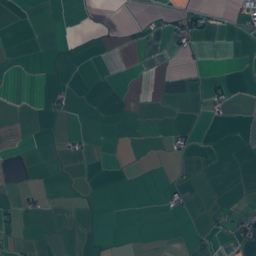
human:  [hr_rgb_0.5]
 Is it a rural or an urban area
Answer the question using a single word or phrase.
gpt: rural

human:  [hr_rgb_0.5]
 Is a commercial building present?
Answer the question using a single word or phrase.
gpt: yes

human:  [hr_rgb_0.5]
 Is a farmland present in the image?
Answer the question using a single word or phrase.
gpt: yes

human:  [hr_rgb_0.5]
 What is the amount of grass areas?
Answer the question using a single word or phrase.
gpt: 173

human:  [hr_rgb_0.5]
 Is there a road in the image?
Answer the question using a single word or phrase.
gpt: yes

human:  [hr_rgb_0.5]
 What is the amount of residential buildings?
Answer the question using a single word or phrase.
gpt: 141

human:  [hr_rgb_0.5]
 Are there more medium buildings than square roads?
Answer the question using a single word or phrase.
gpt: yes

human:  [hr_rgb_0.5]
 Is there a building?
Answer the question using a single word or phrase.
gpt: yes

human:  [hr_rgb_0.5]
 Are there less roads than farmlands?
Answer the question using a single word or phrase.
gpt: yes

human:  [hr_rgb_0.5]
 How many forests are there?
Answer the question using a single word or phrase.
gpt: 19

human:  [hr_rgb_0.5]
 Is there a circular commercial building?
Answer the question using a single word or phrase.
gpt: no

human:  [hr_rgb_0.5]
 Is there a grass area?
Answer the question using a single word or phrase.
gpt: yes

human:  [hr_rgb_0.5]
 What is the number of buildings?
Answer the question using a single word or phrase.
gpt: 147

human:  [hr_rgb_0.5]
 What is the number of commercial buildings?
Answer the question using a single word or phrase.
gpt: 5

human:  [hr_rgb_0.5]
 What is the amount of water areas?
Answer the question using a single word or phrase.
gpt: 12

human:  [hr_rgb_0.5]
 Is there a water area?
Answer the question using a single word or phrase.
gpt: yes

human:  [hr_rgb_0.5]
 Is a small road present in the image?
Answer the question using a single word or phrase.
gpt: yes

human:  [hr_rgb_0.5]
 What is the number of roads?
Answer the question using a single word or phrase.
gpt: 51

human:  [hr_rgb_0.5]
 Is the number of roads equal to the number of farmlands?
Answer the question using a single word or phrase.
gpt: no

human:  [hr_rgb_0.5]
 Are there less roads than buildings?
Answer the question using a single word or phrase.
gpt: yes

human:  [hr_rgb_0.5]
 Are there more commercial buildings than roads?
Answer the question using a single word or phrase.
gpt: no

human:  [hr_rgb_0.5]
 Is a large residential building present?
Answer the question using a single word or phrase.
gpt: no

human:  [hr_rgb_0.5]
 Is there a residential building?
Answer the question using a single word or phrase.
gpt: yes

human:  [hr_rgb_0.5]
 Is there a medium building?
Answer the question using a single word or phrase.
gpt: yes

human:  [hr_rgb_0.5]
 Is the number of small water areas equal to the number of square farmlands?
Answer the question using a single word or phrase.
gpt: no

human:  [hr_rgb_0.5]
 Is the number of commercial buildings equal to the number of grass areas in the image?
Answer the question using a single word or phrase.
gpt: no

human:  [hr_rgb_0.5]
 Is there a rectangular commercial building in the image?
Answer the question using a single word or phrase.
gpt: yes

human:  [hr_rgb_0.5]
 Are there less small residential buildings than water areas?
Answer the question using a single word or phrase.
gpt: no

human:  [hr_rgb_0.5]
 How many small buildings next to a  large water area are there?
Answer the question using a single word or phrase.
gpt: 127

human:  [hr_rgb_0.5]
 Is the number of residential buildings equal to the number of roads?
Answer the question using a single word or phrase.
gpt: no

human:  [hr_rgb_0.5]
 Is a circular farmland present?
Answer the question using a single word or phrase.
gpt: no

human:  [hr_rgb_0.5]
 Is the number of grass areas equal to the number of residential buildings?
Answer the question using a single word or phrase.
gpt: no

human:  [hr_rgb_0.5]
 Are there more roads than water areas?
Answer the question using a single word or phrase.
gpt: yes

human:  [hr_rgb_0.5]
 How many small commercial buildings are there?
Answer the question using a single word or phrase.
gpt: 2

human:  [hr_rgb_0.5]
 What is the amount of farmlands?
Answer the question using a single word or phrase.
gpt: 66

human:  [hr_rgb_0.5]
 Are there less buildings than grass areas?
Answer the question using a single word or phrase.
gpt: yes

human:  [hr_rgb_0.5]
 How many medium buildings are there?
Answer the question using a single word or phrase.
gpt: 10

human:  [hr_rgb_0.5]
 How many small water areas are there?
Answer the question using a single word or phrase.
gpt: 3

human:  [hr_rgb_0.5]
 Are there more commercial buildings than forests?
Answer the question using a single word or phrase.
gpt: no

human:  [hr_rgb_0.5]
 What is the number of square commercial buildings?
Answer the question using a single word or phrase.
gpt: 0

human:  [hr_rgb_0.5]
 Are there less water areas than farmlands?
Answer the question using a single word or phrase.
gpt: yes

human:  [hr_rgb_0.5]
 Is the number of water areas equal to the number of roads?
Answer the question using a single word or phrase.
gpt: no

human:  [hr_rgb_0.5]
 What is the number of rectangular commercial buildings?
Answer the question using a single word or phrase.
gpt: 4

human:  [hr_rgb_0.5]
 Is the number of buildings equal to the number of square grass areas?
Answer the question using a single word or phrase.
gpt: no

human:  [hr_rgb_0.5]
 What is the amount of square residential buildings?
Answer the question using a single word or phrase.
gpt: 4

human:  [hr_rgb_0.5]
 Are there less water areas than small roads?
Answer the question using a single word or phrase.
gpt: yes

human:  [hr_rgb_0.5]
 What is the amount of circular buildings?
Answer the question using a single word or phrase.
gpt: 4

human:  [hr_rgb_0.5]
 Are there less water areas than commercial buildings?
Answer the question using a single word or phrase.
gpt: no

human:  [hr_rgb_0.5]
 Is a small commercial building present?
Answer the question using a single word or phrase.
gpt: yes

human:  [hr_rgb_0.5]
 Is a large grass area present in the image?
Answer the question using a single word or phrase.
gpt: yes

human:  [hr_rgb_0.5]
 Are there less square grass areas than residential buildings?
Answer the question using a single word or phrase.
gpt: yes

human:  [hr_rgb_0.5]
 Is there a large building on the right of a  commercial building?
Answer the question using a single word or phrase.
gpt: no

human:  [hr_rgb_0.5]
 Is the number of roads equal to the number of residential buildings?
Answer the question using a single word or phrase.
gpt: no

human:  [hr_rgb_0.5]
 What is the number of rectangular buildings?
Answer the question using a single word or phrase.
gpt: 84

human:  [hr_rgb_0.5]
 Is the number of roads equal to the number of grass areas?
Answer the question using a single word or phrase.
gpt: no

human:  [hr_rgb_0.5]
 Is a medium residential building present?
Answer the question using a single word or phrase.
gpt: yes

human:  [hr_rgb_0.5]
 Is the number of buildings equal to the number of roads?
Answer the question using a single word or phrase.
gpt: no

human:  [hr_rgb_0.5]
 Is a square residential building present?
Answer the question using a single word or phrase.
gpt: yes

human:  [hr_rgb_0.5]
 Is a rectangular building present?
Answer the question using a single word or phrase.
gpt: yes

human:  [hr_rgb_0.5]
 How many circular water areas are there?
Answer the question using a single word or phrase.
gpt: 0

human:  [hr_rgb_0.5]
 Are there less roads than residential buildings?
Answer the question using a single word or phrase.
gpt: yes

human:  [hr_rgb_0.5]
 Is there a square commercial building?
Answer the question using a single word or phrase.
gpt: no

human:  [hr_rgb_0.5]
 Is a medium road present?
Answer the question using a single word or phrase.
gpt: no

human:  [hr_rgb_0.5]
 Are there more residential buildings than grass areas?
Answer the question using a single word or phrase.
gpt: no